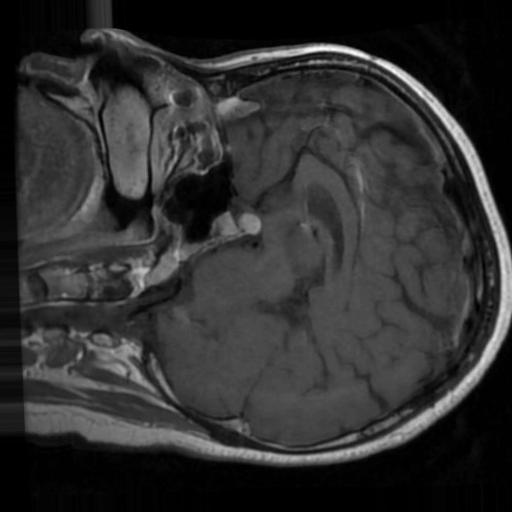
Label: brain_tumor